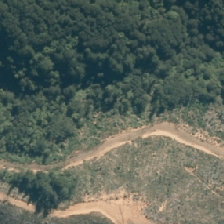
Land cover: harvested_forest